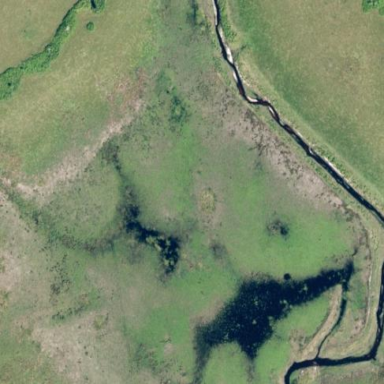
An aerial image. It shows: Marsh wetland.